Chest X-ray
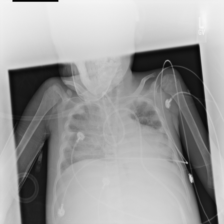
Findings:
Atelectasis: negative
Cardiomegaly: negative
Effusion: negative
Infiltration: negative
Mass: negative
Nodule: negative
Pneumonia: negative
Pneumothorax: negative
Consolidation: negative
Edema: negative
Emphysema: negative
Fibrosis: negative
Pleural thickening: negative
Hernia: negative